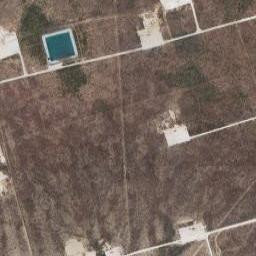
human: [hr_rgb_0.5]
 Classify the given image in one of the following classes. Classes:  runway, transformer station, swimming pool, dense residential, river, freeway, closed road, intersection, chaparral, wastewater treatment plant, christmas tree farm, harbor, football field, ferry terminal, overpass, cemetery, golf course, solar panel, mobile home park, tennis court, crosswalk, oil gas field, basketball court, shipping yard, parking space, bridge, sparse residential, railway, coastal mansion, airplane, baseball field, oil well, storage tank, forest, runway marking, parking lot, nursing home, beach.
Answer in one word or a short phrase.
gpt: oil gas field